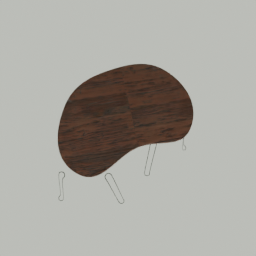
Label: furniture